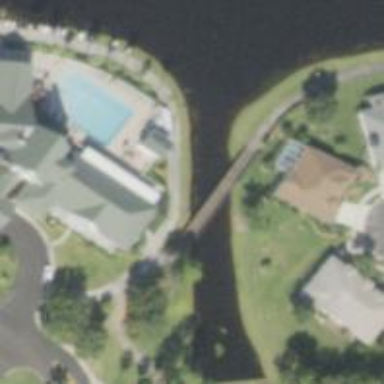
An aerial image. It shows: Service road on bridge for golf carts.